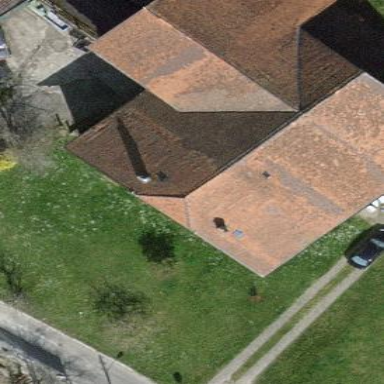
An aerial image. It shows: Simple and straightforward house.